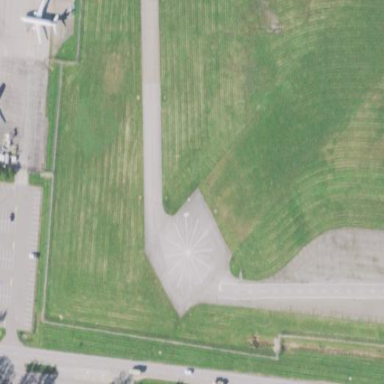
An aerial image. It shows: Asphalt apron at the airport.